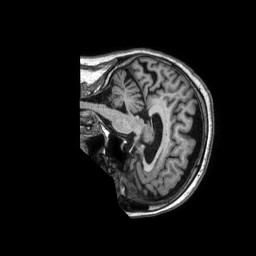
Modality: T1w
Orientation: sagittal
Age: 76
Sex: female
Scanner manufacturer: philips
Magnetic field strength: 1.5 T
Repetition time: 0.00715 s
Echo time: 0.003232 s